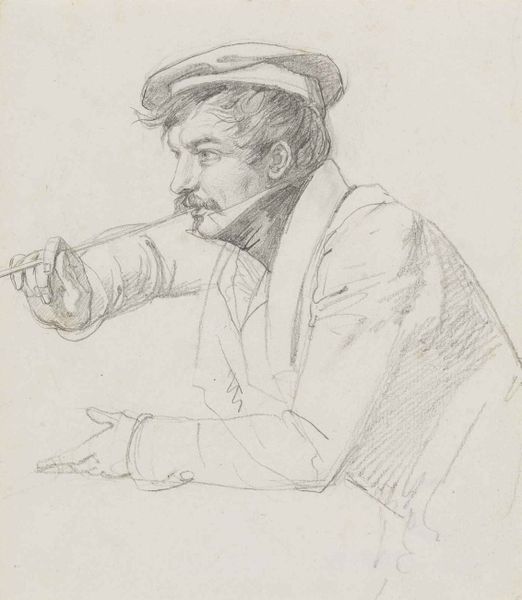
Titel: Männliche Porträtstudie, nach links gewendet
Künstler: Friedrich Mosbrugger
Standort: Karlsruhe
Institution: Staatliche Kunsthalle Karlsruhe
Schlagwörter: hand, kopf, mann, schatten, weiß, bewegung, finger, frisur, geste, haar, hut, mund, nase, ohr, profil, rücken, schwarz, skizze, zeichnung, blick, schal, tuch, anzug, bart, hemd, jacke, kappe, mütze, schnurrbart, arm, arme, augen, falten, gesicht, halten, kleidung, kragen, mensch, stehen, ärmel, bildnis, hals, herr, hände, portrait, porträt, wind, auge, gewand, haare, mantel, pose, blatt, augenbrauen, kinn, knopf, lippe, lippen, ohren, schulter, arbeit, stock, kopfbedeckung, seitlich, papier, stab, studie, grafik, graphik, schattierung, linien, hat, frack, schnäuzer, krawatte, pfeife, rauchen, realistisch, brauen, maler, nachdenken, fliege, jackett, oberkörper, schnauzer, selbstporträt, jacket, weste, umriss, konzentration, bad, kohle, schraffur, radierung, künstler, vatermörder, barrett, seite, dynamik, selbstbildnis, stand, bleistift, stehkragen, chardin, entwurf, malen, pinsel, stift, unvollendet, braue, selbstportrait, fingernägel, portät, zigarette, student, zeichnen, ausgestreckt, raucher, man, aufgestützt, naturalistisch, pfeiffe, drawing, paper, sketch, pullover, blasen, pen, rohr, schiffermütze, pusten, skitze, prfil, art, artist, observe, pencil, teichnung, skizzenhaft, graphk, seifenblasen, glasbläser, wehend, papiert, fingernagel, schieber, nae, selbstbilnis, kauen, barret, schiebermütze, 18.jahrhundert, bleistift zeichnung, laying, der maler, chnung, slebstportrait, zeichnungskizze, windstoßfrisur, schuzlter, mundmaler, fraucher, schaffierung, portraiy